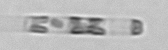
Label: Cerataulina_pelagica